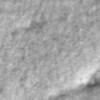
Label: no_change